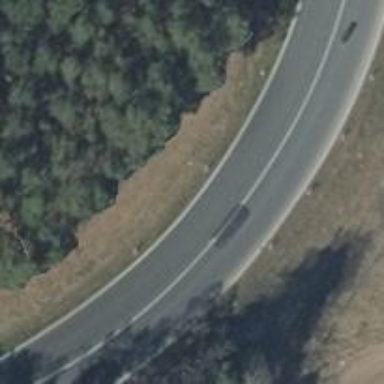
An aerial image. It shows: Asphalt trunk link road.